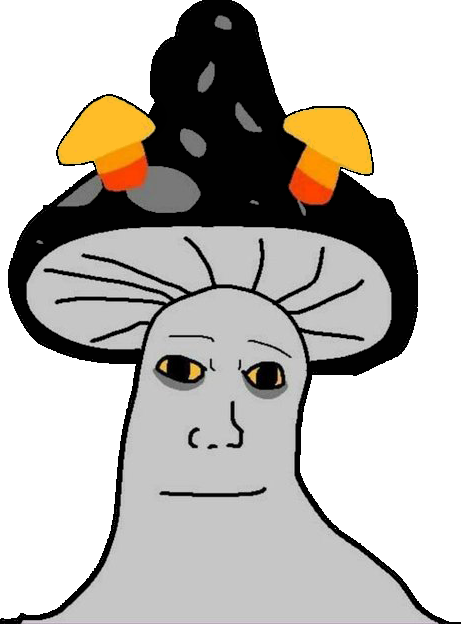
Label: 5_Shroomjak